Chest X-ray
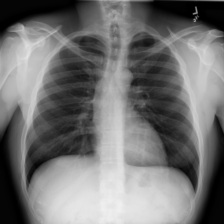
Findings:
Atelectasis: negative
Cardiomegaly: negative
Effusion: negative
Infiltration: negative
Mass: negative
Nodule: negative
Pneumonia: negative
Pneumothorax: negative
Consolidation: negative
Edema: negative
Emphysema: negative
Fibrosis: negative
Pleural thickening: negative
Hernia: negative